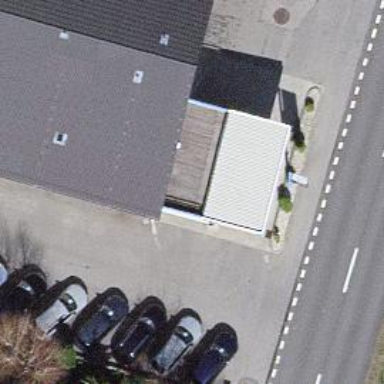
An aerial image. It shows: Fuel station.